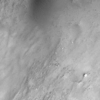
Label: not_dusty